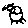
Label: bird